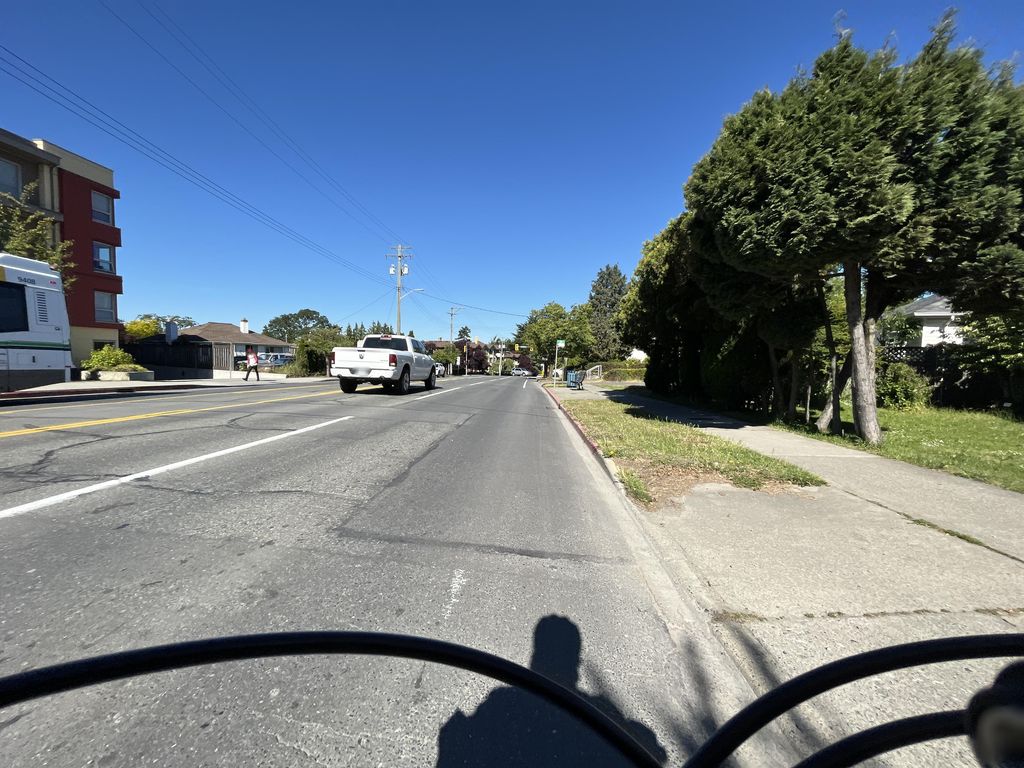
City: victoria